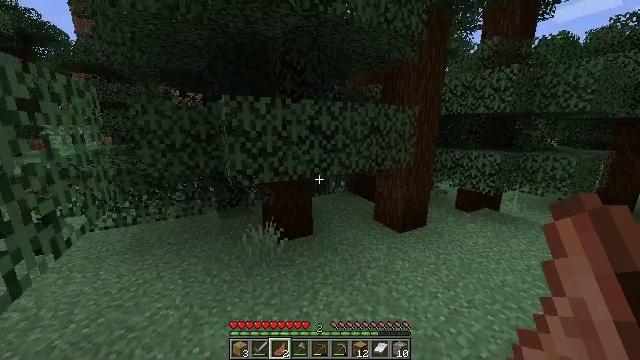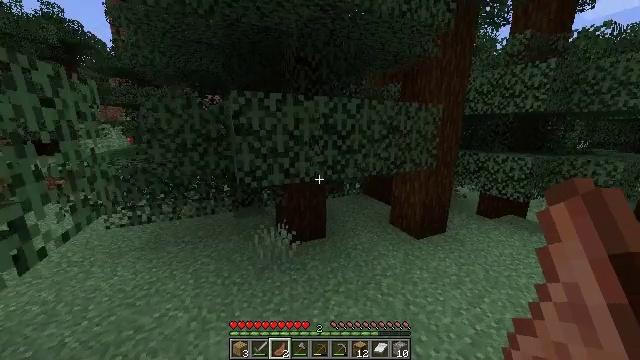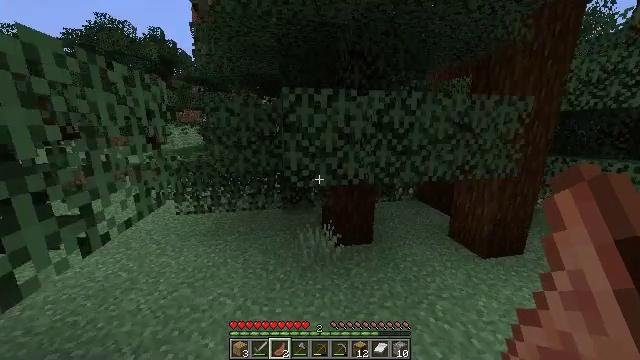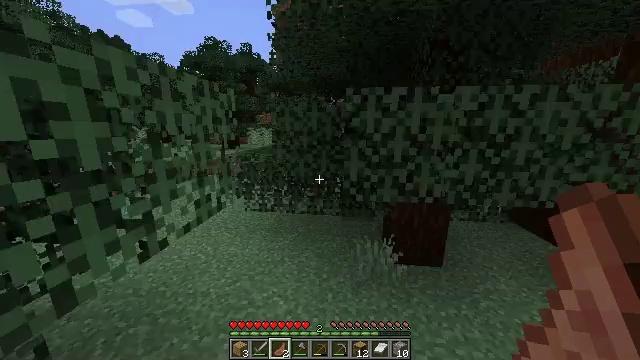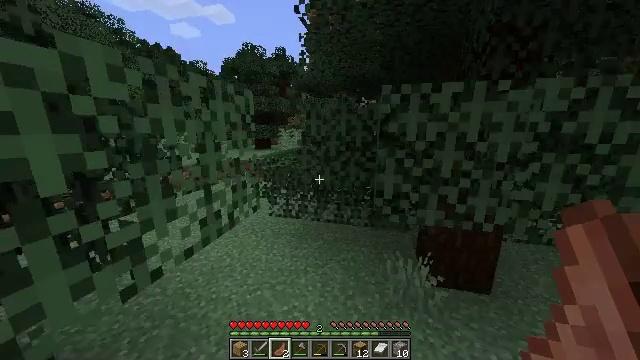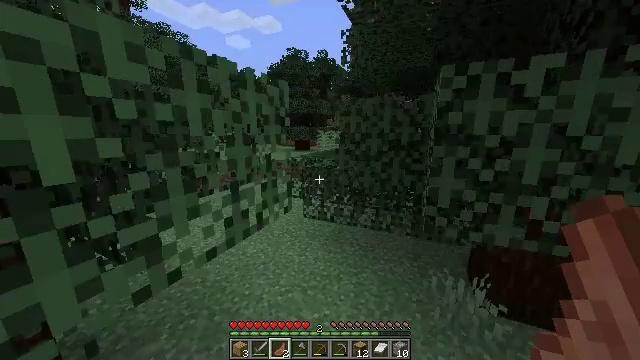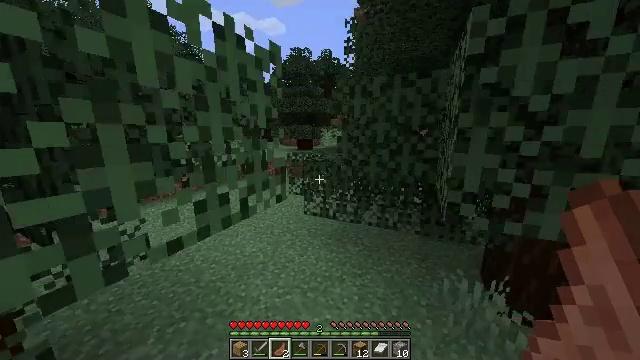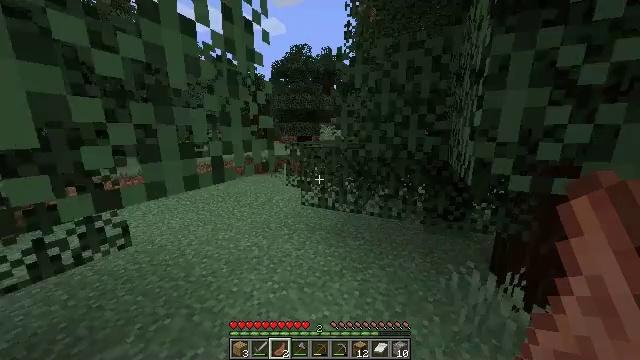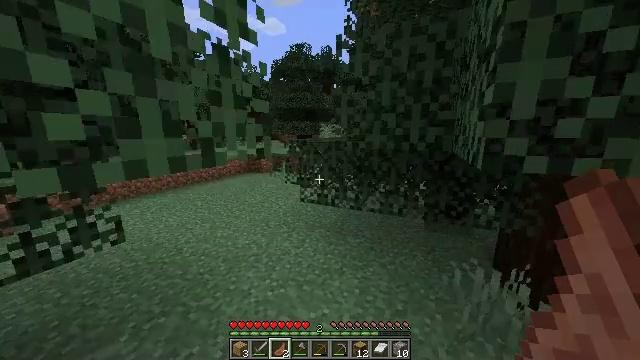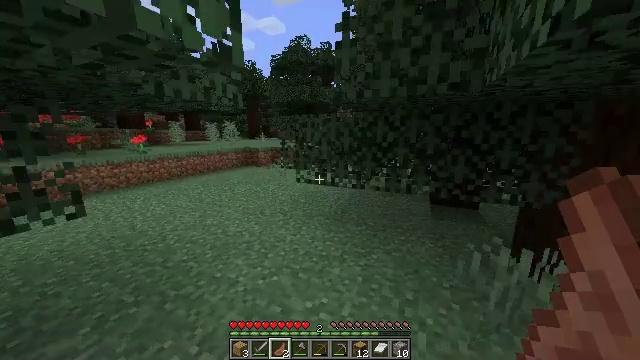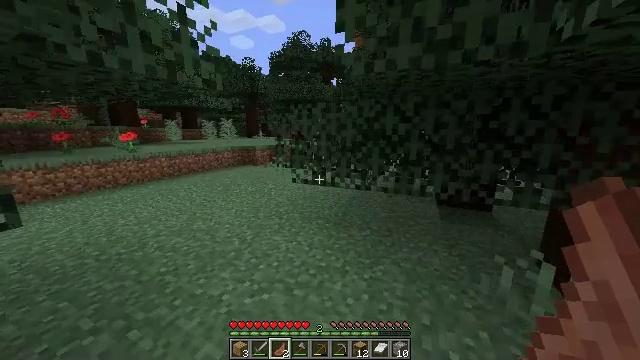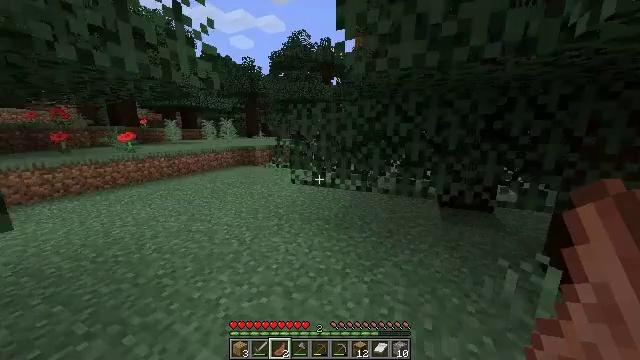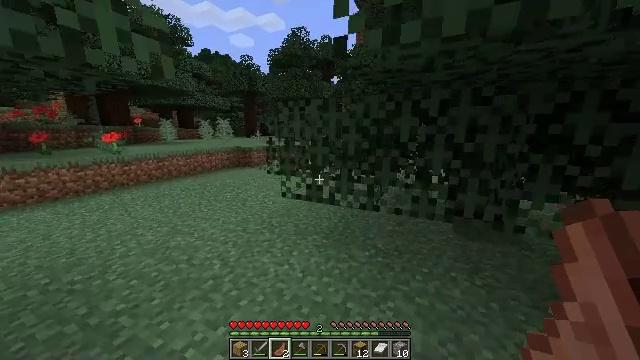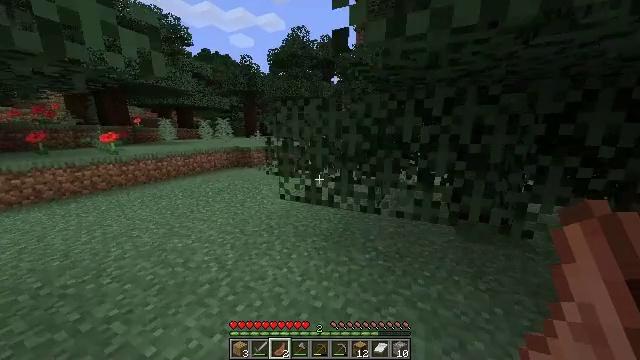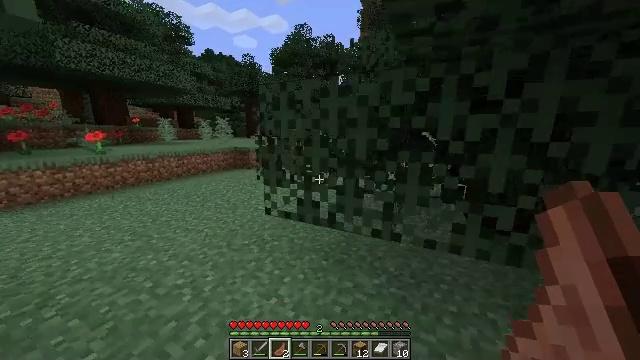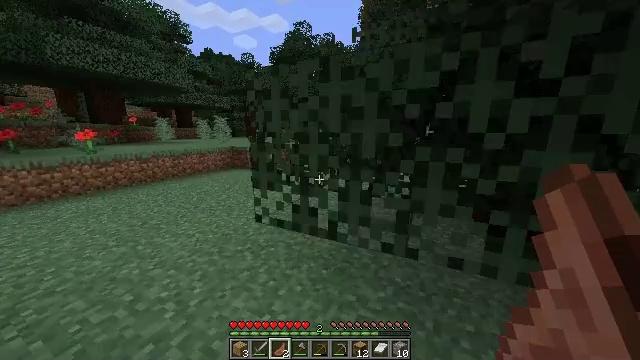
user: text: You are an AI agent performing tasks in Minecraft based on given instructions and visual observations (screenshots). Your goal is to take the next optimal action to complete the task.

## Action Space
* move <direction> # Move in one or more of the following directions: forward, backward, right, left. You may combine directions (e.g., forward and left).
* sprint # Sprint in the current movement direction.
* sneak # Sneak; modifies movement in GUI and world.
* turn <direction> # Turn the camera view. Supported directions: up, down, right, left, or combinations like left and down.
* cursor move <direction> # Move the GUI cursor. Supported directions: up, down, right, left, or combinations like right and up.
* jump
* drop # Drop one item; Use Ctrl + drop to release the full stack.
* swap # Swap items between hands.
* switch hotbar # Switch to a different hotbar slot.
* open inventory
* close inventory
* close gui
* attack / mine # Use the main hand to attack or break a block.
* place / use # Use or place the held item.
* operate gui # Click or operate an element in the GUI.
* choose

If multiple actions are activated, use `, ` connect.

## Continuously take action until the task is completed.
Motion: motion action
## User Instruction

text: Gather a pumpkin block.
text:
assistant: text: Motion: move forward, sprint, turn left
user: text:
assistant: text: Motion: move forward, sprint, turn left
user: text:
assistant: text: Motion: move forward, sprint, turn left
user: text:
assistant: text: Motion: move forward, sprint, turn left
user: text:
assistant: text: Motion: move forward, sprint, turn left
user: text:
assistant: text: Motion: move forward, sprint, turn left
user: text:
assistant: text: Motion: move forward, sprint
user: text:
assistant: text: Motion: move forward, sprint
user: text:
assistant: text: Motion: move forward, sprint
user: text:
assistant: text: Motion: move forward, sprint
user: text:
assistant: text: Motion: move forward, sprint
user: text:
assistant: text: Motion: move forward, sprint
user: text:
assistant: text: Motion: move forward, sprint
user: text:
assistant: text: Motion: move forward, sprint
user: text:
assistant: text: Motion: move forward, sprint
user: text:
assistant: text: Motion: move forward, sprint, turn left
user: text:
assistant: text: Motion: move forward, sprint
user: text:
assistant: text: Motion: move forward, sprint
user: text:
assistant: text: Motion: move forward, sprint, turn left
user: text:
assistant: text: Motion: move forward, sprint, turn left
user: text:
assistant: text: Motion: move forward, sprint, turn left
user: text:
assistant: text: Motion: move forward, sprint, turn left
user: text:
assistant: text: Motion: move forward, sprint, turn left
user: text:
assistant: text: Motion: move forward, sprint
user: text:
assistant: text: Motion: move forward, sprint
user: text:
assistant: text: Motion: move forward, sprint
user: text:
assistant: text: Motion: move forward, sprint
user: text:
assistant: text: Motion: move forward, sprint, turn right
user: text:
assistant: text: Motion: move forward, sprint, turn right
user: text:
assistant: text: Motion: move forward, sprint, turn right